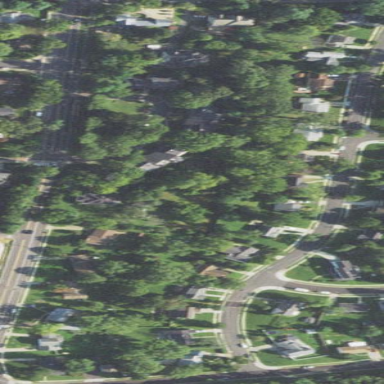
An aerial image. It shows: Residential area consisting of single-family homes.